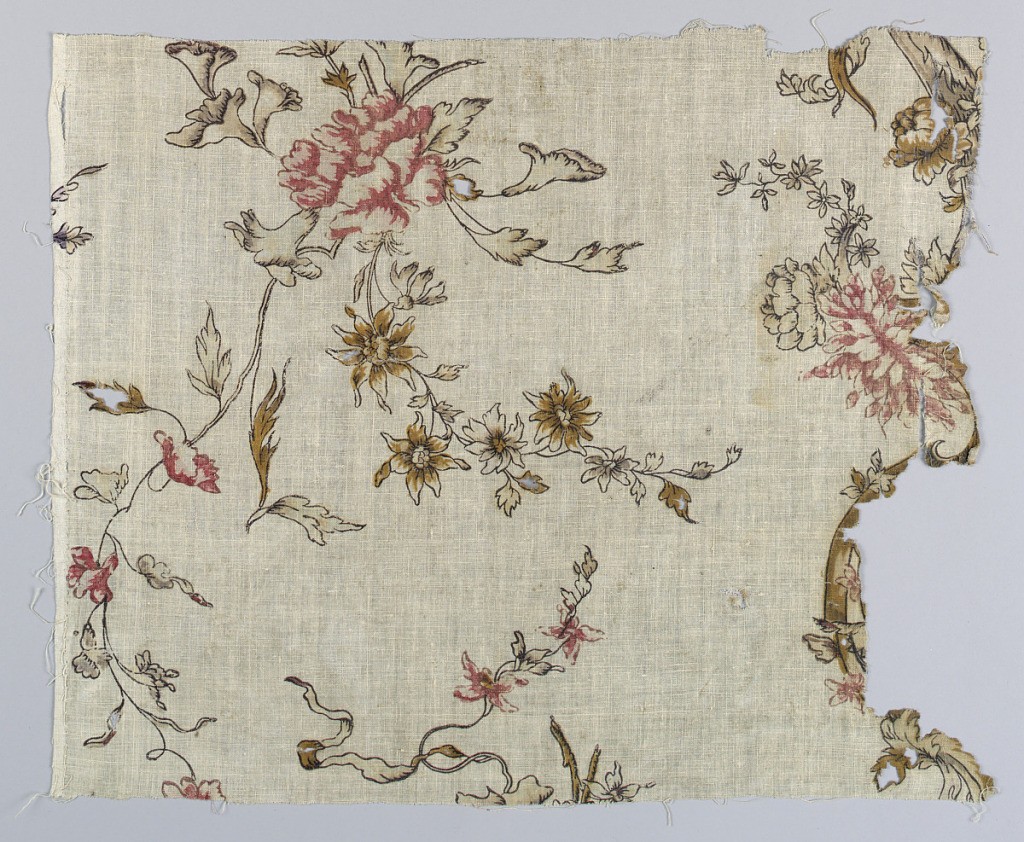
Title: Fragment
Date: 18th century
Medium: cotton Technique: block printed on plain weave
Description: Fragment with a design of a flower spray, a rose, foliage and smaller blossoms. Colors, now much faded, were red, violet, brown and mauve. Heavily starched.